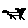
Label: cat